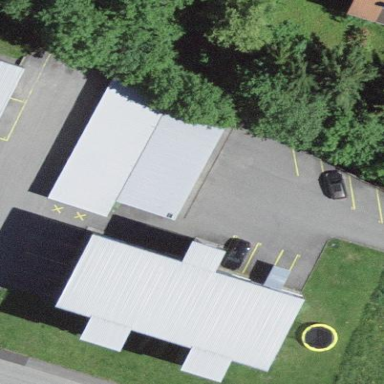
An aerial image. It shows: Garage building.